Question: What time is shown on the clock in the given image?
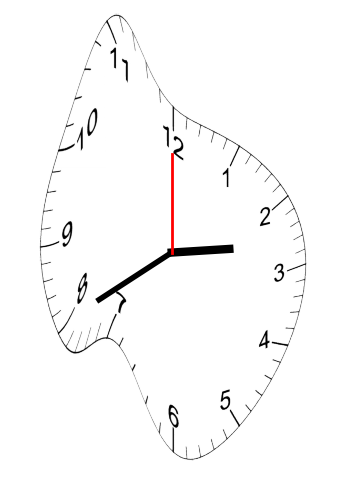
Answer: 02:40:00